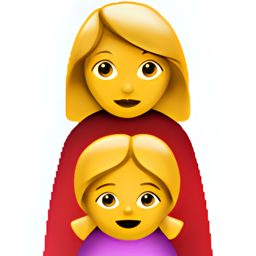
Name: family woman girl
Emoji: 👩‍👩‍👧
Group: People & Body
Sub-group: family